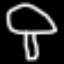
Label: mushroom